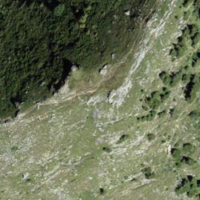
EUNIS habitat code: 23
Species observed at this site:
Astrantia major
Aster alpinus